The trace is the raw vibration amplitude of a rotating bearing as a function of time. Diagnose the bearing from this image, choosing from: normal, inner_race, outer_race, ball.
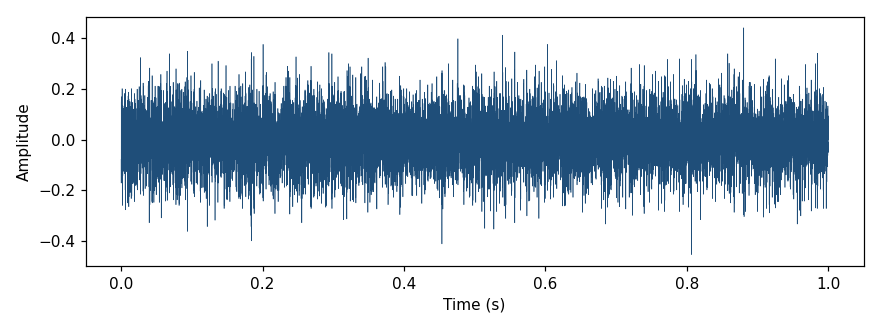
Answer: outer_race